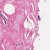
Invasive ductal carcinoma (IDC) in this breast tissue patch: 0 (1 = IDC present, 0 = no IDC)